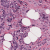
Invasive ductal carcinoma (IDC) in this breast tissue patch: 1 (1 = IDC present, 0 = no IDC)